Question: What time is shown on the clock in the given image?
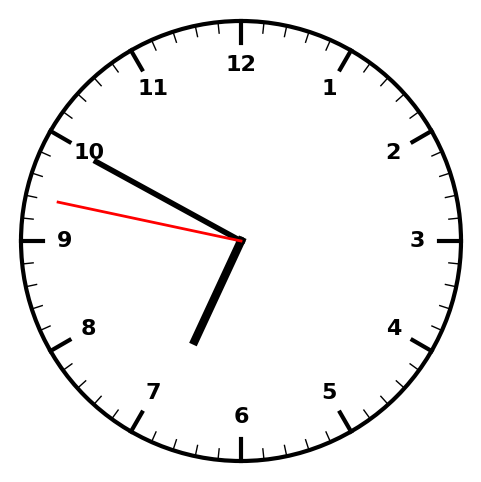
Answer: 06:49:47